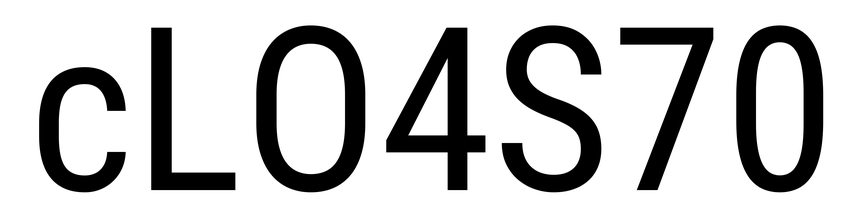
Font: Roboto_Condensed_Regular